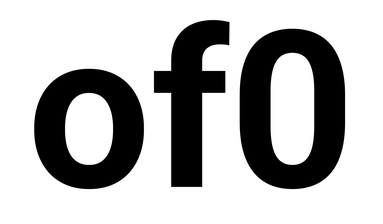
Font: Roboto_Bold